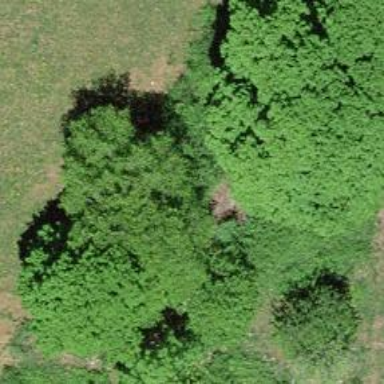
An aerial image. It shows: Deciduous forest dominated by broadleaved trees.